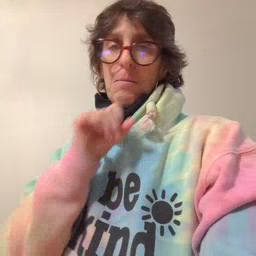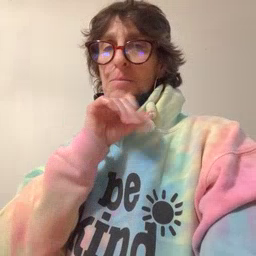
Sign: blow